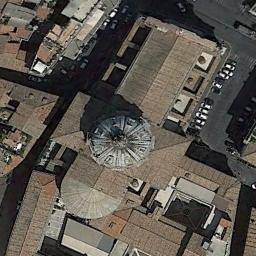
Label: church